Question: I have been designing/creating buttons for my apps, but when I compare to them to highly successful commercial apps like Google+ or Facebook, the image quality just does not look the same. I have viewed the buttons on the emulator and on devices.
I use Photoshop CS5 and always make sure I am designing the .png in RGB and 300 DPI.

I then create the button in XML specifying the pressed and focused states:
'''
<?xml version="1.0" encoding="utf-8"?>
<selector xmlns:android="http://schemas.android.com/apk/res/android">
<item android:drawable="@drawable/about_down"
android:state_pressed="true" />
<item android:drawable="@drawable/about_down"
android:state_focused="true" />
<item android:drawable="@drawable/about_up" />
</selector>
'''
I then use the button in my layout like so:
'''
<Button
android:id="@+id/about_button_xml"
android:layout_width="wrap_content"
android:layout_height="wrap_content"
android:background="@drawable/about_btn"
android:paddingTop="5dp" />
'''
Is there some type of flaw in the way the buttons are being scaled in the layout or am i saving/designing the buttons a bad format, am I using the wrong software....i am just not sure.
What do design specifications and software do you recommend? Any suggestions or tutorials would be greatly appreciated.
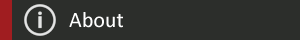
Answer: To add a little specificity to m0skit0's answer: You should probably be designing at 320dpi. Take the 320dpi version and put it in 'drawable-xhdpi', and put 240 and 160 dpi scaled versions in 'drawable-hdpi' and 'drawable-mdpi'. If you don't provide a resource at the density of the device's screen, the system attempt to scale up a lower-density image (or scale down a higher-density one if one is provided, but it rarely does it as well as Photoshop and can't use judgment about how to scale odd-sized parts of the image crisply when necessary).
If you only provide an image in the 'drawable' folder, the system will assume it's 160dpi for historical reasons - and that's almost certainly not what you want; you'll end up with a fuzzy, overly large, and upscaled version of your original image.
Concretely: a 100px image in 'drawable-mdpi' or just plain 'drawable' will be rendered as a 200px image on an xhdpi screen using scaling. If you really designed that image at ~320dpi to be 100px, the right thing is to put the 100px version in 'drawable-xhdpi', a 50px version in 'drawable-mdpi', and a 75px version in 'drawable-hdpi'.
Google writes a lot about this on their site; see their <URL>. Visually:

(<URL>.